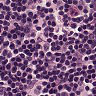
Metastatic tissue present: no